Question: How do I make this object collide with the bottom of the screen?
'''
def update(self):
"""Atualiza a posicao do foguete de acordo com a flag"""
# Atualiza o valor centro da espaconave, e nao o retangolo
if self.moving_right and self.rect.right < self.screen_rect.right:
self.centerx += self.ai_settings.foguete_speed_factor
if self.moving_left and self.rect.left > 0:
self.centerx -= self.ai_settings.foguete_speed_factor
if self.moving_top and self.rect.top > 0:
self.centery -= self.ai_settings.foguete_speed_factor
if self.moving_bottom:
self.centery += self.ai_settings.foguete_speed_factor
'''

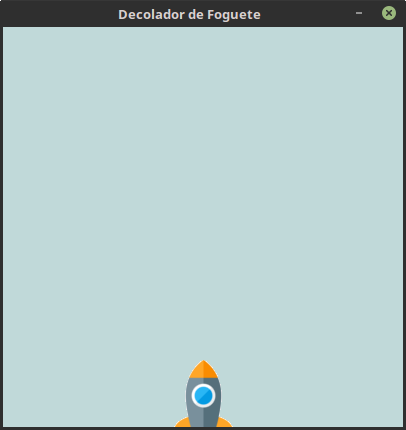
Answer: If you're trying to keep moving down while the rocket hasn't hit the bottom of the screen, then:
'''
if self.moving_bottom and self.rect.bottom < self.screen_rect.bottom:
self.centery += self.ai_settings.foguete_speed_factor
'''